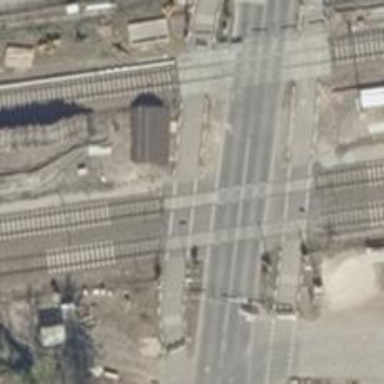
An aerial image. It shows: Level crossing with light signals and saltire markings.